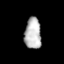
Tissue: prostate
Cell type: T cells
Senescence score: 0.3613
Nuclear area (px): 505
Mean DAPI intensity: 183.824